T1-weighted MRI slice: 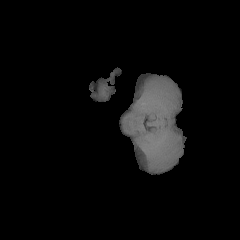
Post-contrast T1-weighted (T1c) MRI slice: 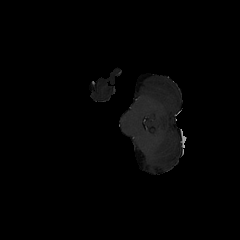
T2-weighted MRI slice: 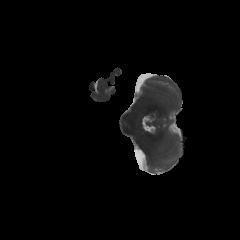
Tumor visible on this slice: no